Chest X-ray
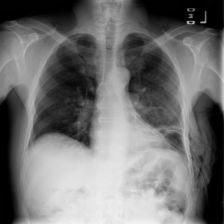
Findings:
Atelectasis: negative
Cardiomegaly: negative
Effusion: negative
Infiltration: negative
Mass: negative
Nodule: positive
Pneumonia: negative
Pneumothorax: negative
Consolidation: negative
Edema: negative
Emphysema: positive
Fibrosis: negative
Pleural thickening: negative
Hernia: negative